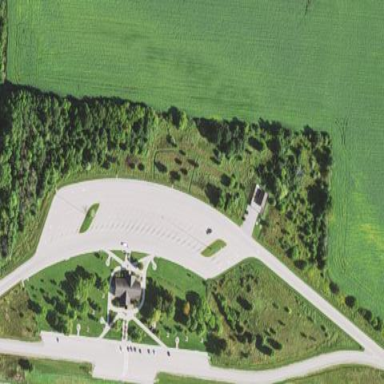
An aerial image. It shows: Rest area along the road.